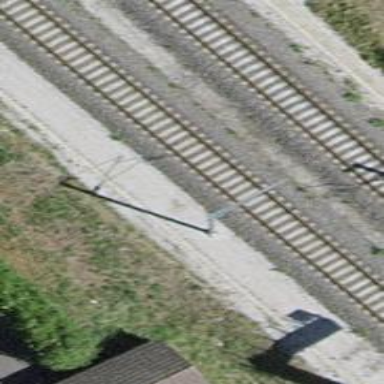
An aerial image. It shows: Catenary mast for power lines.